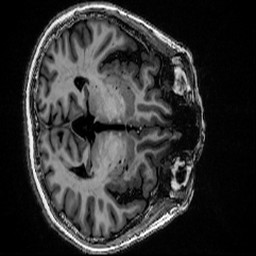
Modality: MP2RAGE
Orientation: axial
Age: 66
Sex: female
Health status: healthy